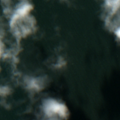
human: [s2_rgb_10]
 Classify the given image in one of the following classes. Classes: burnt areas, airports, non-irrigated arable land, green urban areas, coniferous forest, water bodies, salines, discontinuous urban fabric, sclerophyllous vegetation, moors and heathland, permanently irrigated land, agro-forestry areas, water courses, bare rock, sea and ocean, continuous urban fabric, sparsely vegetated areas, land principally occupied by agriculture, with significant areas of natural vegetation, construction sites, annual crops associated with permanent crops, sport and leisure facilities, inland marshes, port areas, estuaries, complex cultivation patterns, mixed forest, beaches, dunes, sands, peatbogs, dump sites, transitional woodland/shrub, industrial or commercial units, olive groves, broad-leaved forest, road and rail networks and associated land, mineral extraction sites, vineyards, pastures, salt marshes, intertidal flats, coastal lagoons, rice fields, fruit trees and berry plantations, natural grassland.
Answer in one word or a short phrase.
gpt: sea and ocean